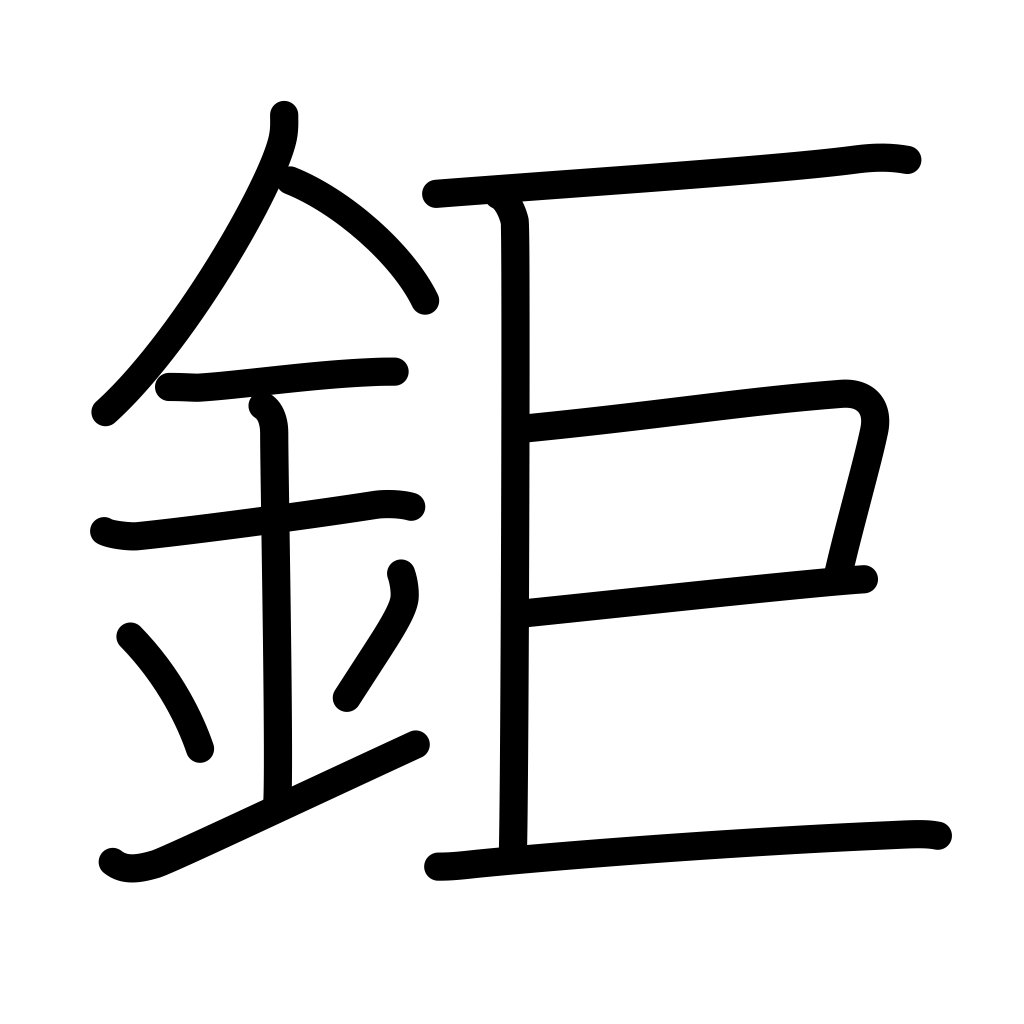
Meaning: big, great